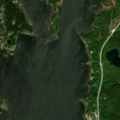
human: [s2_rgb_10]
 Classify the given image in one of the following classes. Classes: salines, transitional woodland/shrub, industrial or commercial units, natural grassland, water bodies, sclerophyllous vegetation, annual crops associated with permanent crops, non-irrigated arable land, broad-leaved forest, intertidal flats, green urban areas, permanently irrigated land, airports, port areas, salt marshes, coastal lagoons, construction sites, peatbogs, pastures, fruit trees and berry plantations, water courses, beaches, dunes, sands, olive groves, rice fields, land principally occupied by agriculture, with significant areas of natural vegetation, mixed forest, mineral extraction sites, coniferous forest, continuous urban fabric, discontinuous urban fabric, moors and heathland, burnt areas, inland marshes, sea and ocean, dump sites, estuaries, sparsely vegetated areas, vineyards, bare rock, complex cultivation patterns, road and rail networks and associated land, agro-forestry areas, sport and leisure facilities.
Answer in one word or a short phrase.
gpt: mixed forest, sea and ocean